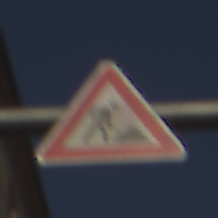
Verkehrszeichen: Arbeitsstelle
Umgebung: Outdoor, Urban
Tageszeit: Midday
Wetter: Clear
Licht: Natural
Jahreszeit: NotSpecified
Kontrast: HighContrast